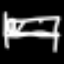
Label: bed